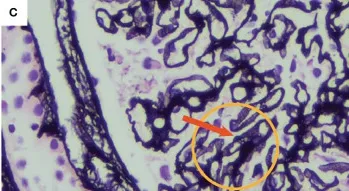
(B) Glomerular basal membrane (GBM) thickening. PAS stain original magnification: x400.
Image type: pathology (pas)